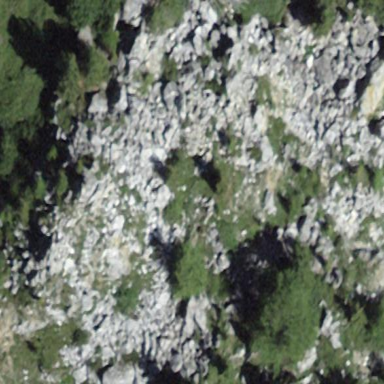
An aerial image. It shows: Natural scree.